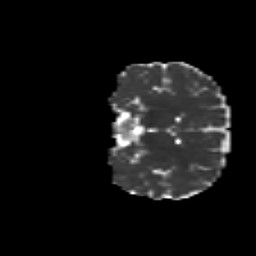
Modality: MD
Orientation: coronal
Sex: female
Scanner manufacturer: siemens
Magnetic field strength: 3 T
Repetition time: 5 s
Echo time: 0.071 s